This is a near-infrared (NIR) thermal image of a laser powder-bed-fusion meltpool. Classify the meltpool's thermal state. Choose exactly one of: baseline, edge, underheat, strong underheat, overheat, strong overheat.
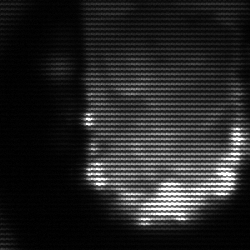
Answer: baseline